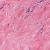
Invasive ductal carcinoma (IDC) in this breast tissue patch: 0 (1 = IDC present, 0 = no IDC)